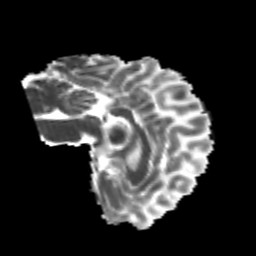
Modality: MD
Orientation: sagittal
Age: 22
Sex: male
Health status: healthy
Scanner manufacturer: philips
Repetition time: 7.389 s
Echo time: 0.08599 s